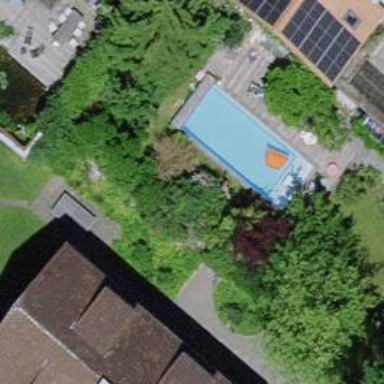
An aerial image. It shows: Swimming pool located in leisure land.